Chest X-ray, AP view. Patient: 45 years old, sex F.
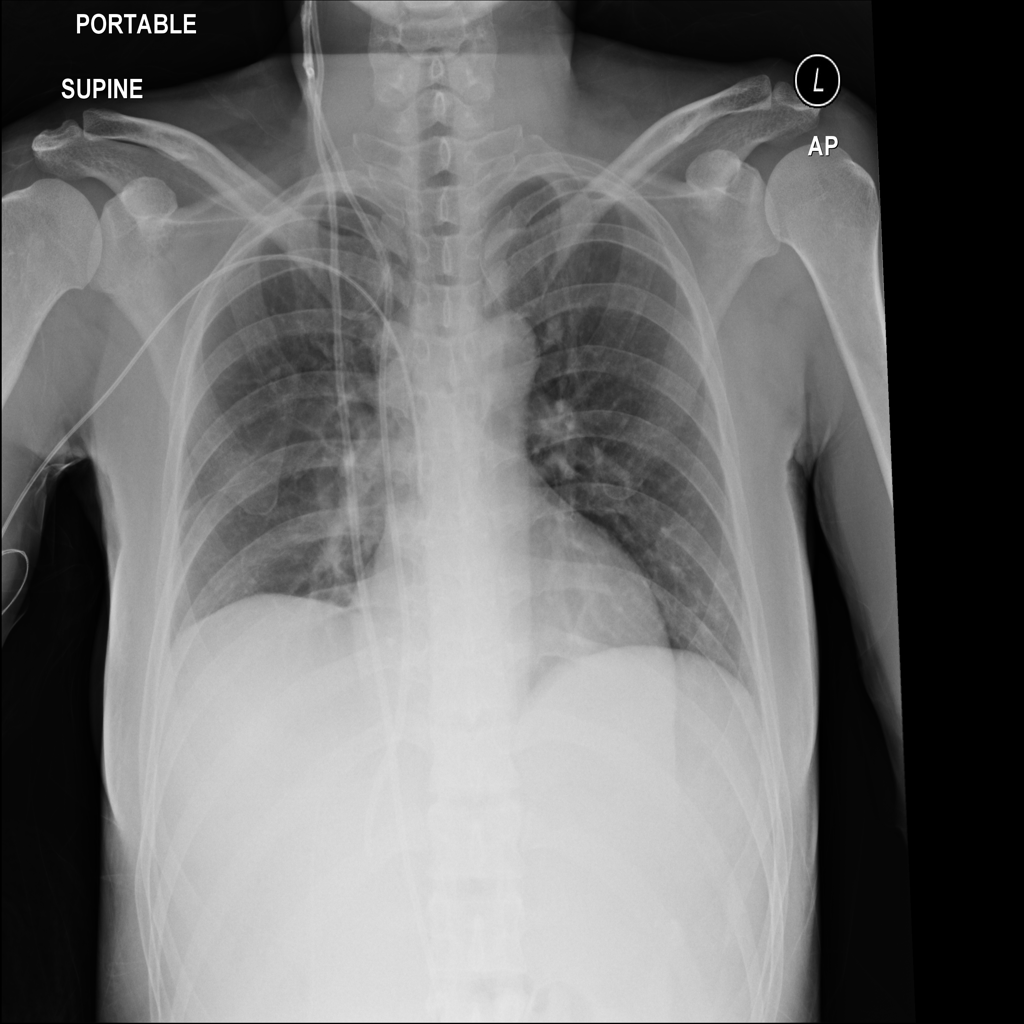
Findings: Infiltration